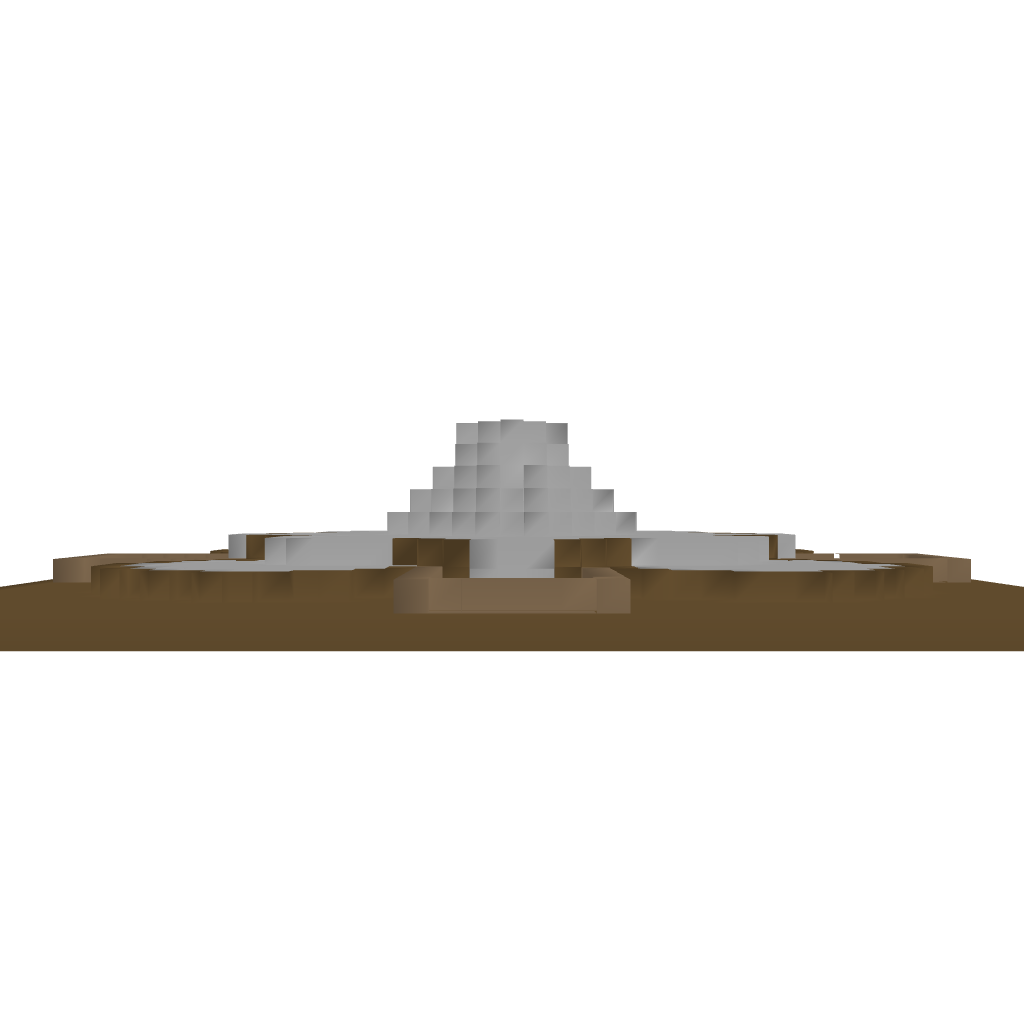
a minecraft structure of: Rustic Water Source